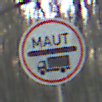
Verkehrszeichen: Mautpflicht
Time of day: SunriseSunset
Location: Outdoor (Nature)
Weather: Clear
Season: Winter
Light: Natural